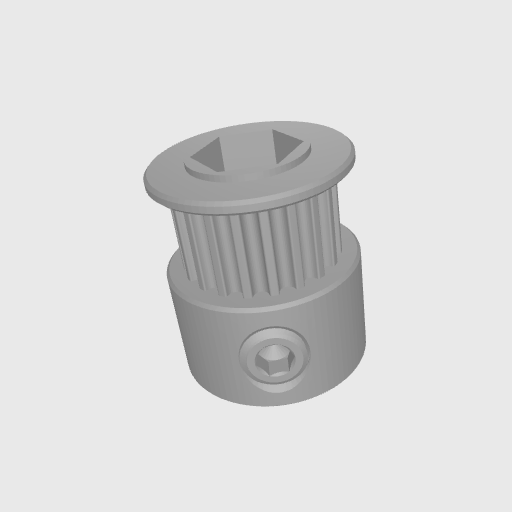
Part: Pulley2P8RID20T